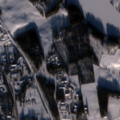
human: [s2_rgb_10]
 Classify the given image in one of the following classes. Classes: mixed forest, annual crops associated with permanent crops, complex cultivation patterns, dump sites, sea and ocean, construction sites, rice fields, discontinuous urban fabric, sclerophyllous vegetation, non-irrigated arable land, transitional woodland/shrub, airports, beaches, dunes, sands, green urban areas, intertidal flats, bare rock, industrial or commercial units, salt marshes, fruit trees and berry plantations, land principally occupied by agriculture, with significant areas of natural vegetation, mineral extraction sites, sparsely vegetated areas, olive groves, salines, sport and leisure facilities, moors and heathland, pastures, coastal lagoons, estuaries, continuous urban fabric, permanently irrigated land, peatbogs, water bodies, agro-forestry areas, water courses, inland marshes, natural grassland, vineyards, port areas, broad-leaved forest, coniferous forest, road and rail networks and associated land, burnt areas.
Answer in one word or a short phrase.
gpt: discontinuous urban fabric, industrial or commercial units, non-irrigated arable land, land principally occupied by agriculture, with significant areas of natural vegetation, mixed forest, water bodies